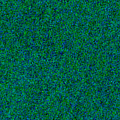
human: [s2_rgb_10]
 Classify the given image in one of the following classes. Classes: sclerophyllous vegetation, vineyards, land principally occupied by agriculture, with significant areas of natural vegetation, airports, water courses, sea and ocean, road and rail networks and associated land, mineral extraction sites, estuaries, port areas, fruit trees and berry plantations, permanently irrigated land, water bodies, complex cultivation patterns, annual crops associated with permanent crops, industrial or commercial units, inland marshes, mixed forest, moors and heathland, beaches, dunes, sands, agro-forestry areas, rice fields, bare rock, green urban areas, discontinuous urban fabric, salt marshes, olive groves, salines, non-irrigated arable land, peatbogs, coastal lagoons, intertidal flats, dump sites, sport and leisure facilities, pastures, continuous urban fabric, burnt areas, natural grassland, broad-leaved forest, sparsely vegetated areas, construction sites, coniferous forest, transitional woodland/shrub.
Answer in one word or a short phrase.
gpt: sea and ocean